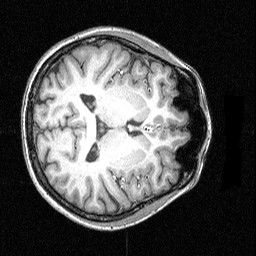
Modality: T1w
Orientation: axial
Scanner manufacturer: siemens
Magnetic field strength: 3 T
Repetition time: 1.54 s
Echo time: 0.00304 s